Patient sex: M
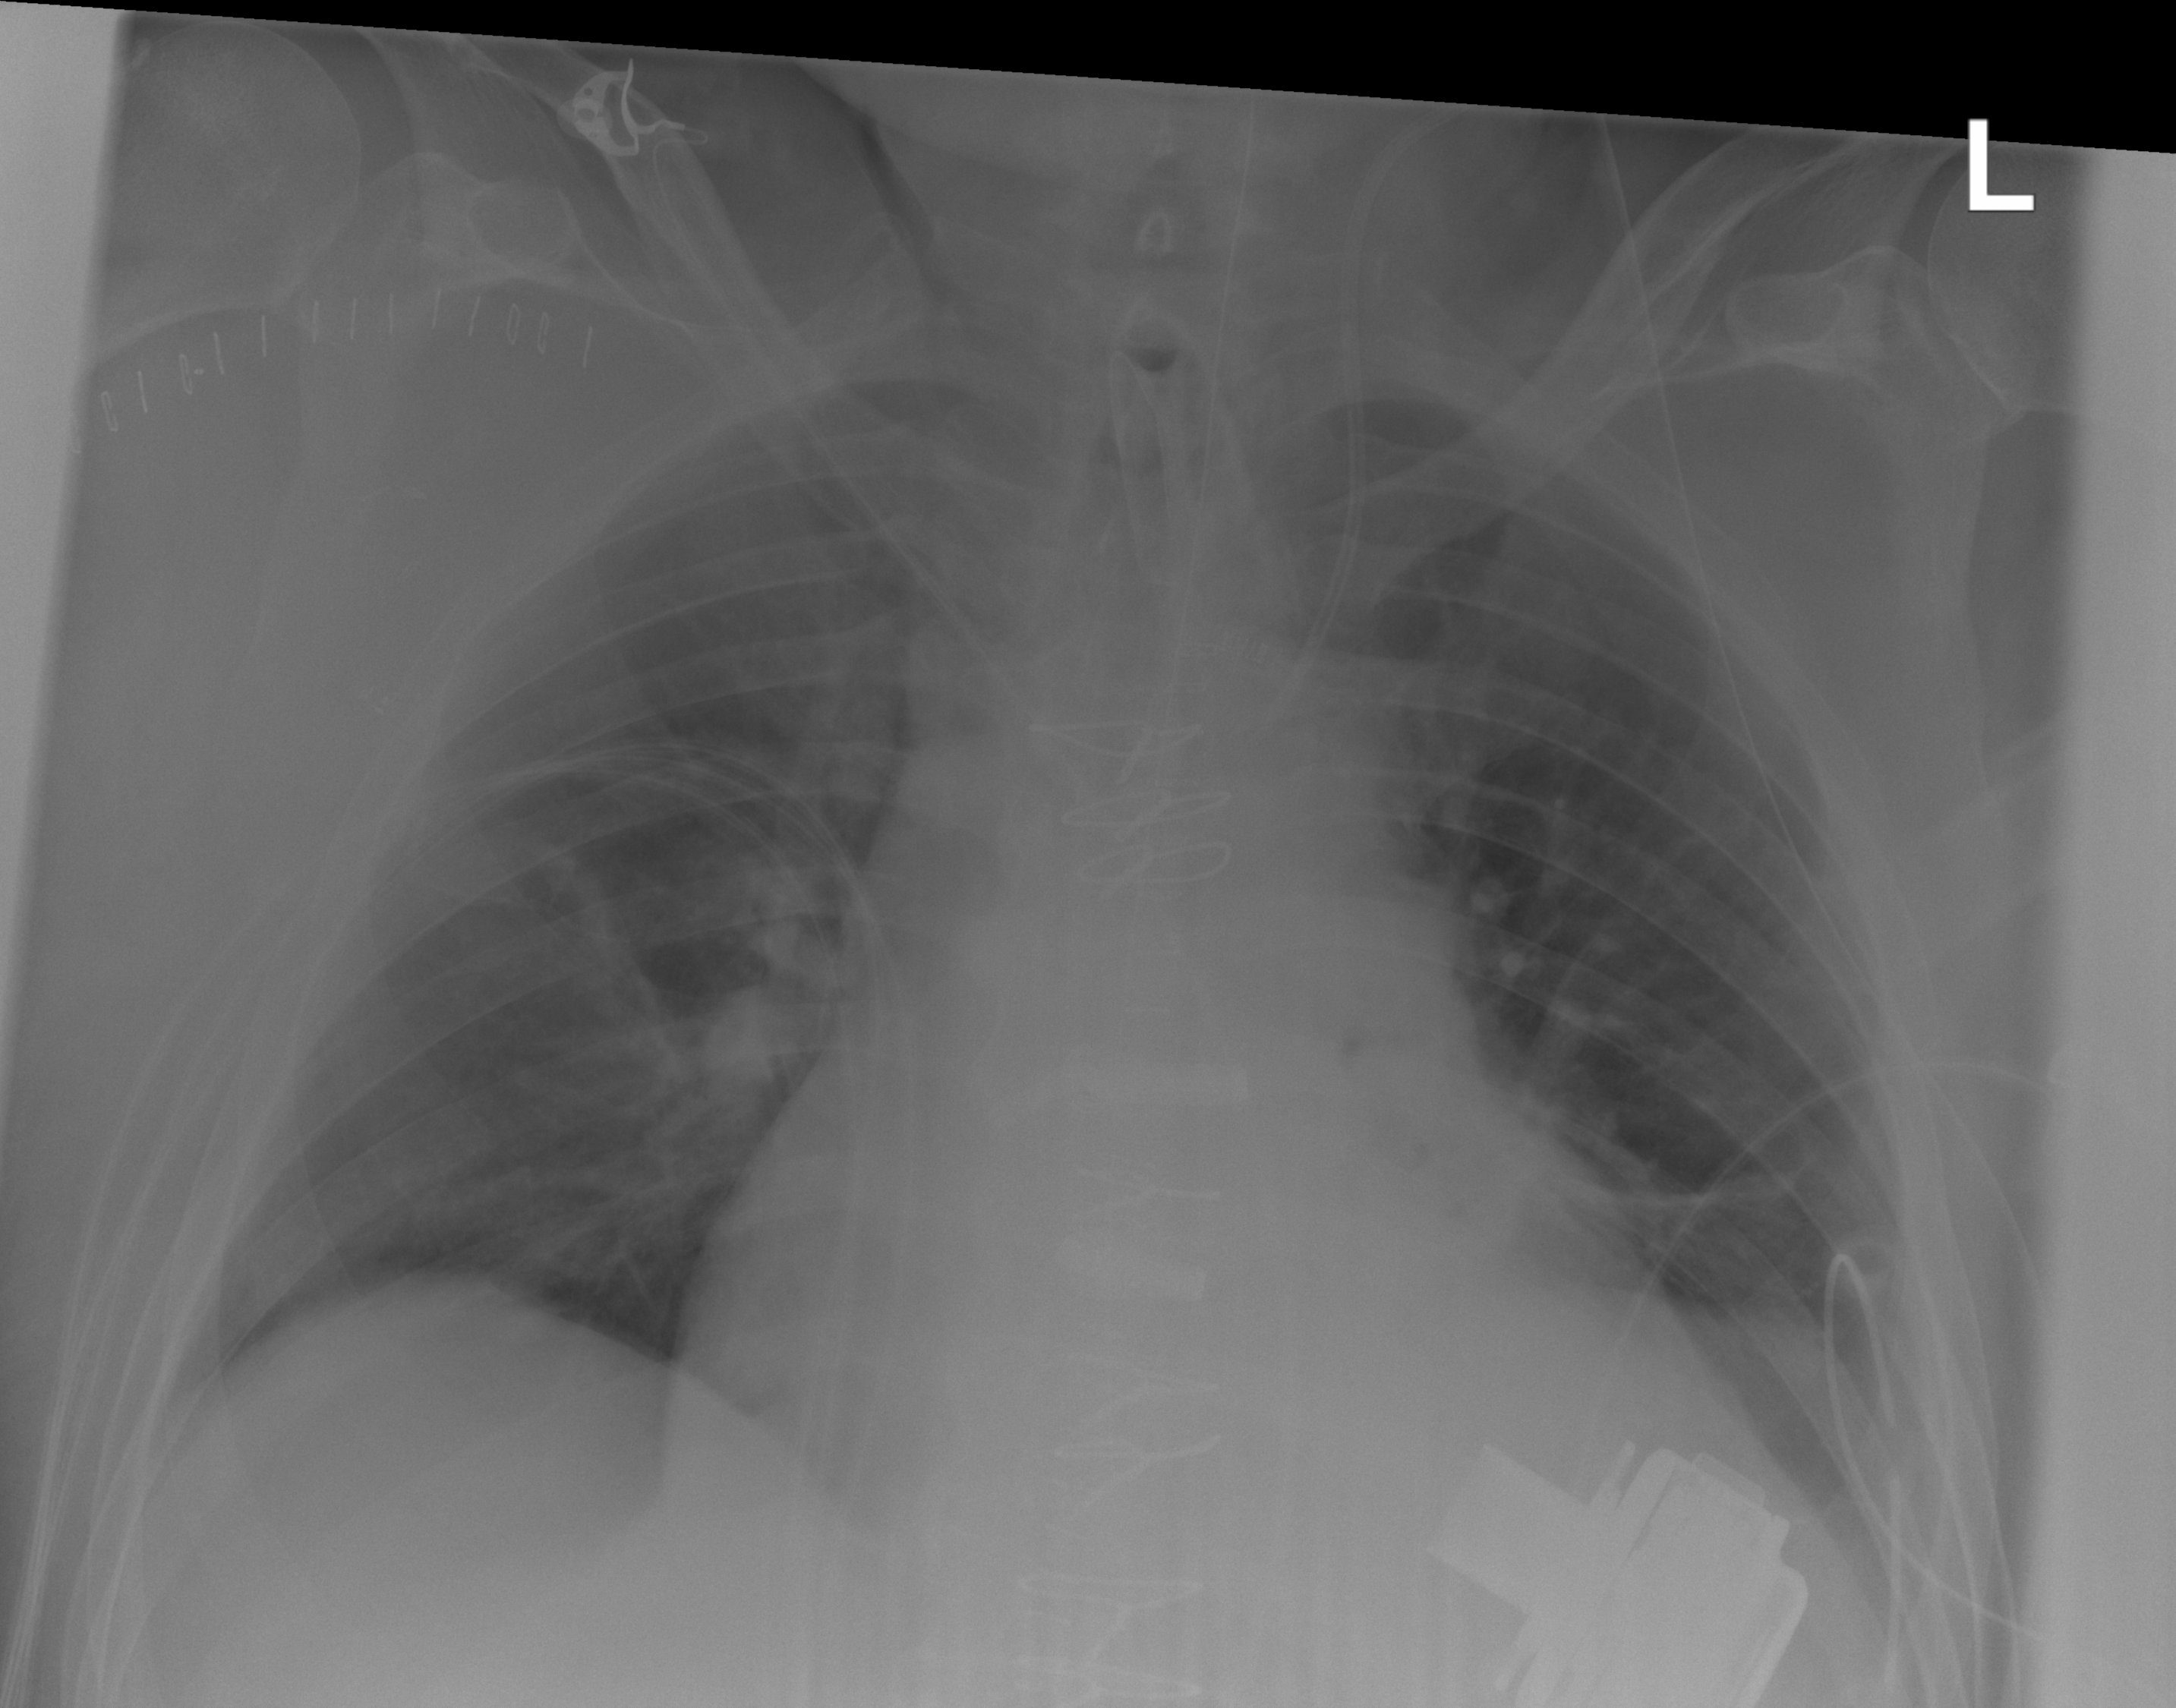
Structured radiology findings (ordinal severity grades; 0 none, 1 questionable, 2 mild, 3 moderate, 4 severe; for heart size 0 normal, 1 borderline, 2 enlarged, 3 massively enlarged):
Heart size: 3
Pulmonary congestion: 1
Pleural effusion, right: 0
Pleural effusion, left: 2
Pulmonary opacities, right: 0
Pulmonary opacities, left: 0
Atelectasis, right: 2
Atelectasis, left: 2